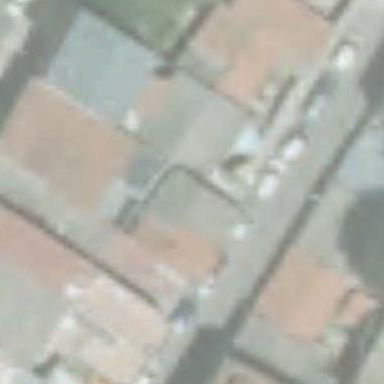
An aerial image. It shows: Residential building.